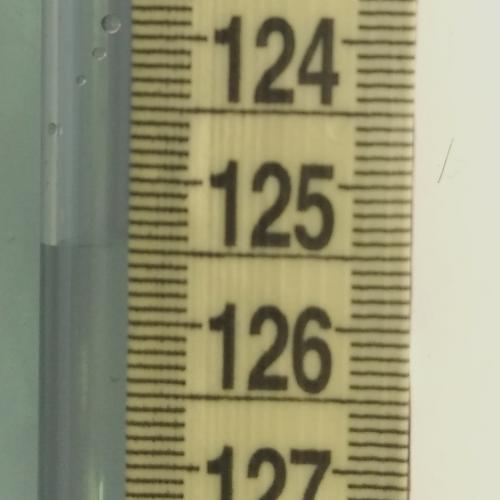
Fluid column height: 125.5 cm